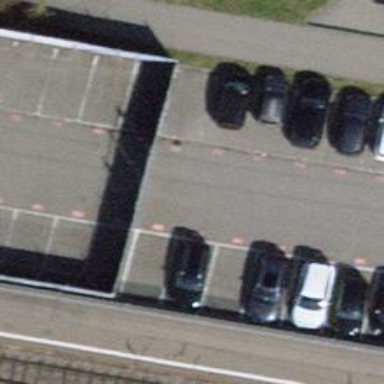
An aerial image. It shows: Asphalt parking aisle road for service vehicles.